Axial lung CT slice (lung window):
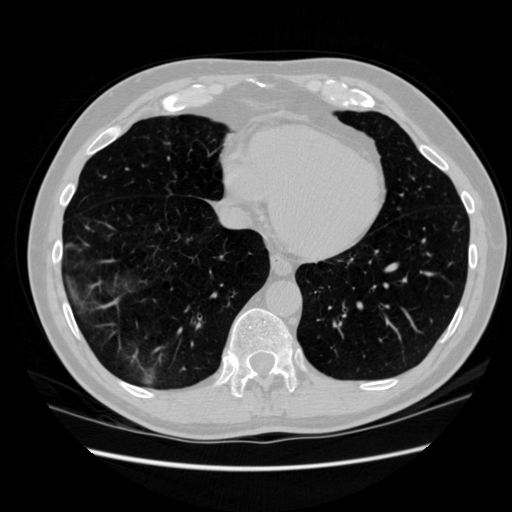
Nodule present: no